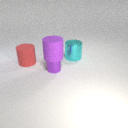
small purple metal cylinder in front of large cyan metal cylinder